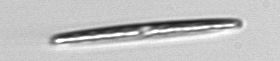
Label: pennate